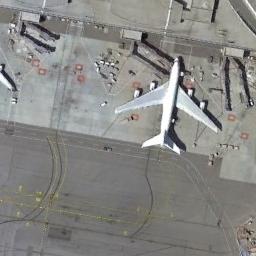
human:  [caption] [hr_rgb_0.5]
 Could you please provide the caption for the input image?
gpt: An airplane parked beside a building inside the airport .

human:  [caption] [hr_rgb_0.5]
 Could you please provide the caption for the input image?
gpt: A plane and many cars are parked next to the terminal .

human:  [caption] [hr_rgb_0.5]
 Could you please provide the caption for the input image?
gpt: There is a white plane and many red landmarks on the ground .

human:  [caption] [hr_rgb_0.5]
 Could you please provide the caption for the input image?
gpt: A plane parked on the airport and some facilities beside .

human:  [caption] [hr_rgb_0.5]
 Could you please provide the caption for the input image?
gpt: There is an airplane in the parking lot .